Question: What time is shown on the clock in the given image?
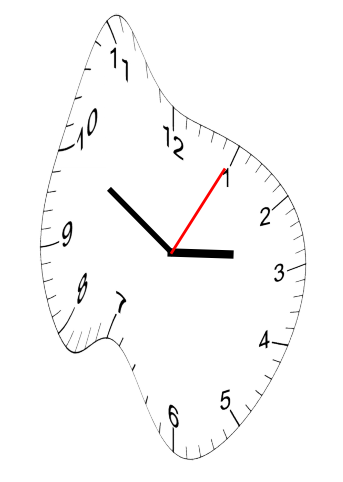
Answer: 02:50:05